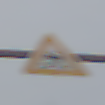
Verkehrszeichen: SchleuderOderRutschgefahr
Umgebung: Outdoor, Nature
Tageszeit: MorningAfternoon
Wetter: PartlyCloudy
Licht: Natural
Jahreszeit: Winter
Kontrast: MediumContrast